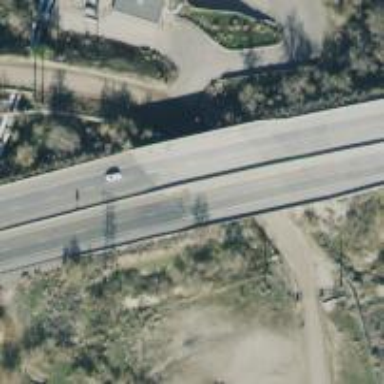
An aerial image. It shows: Bridge for trunk highway with expressway access.